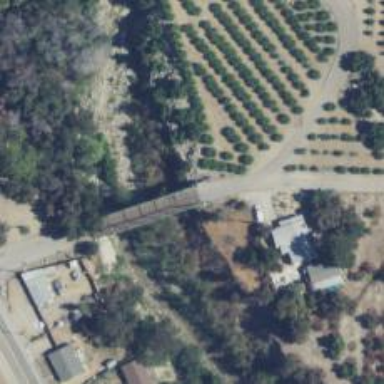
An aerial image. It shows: Residential road with bridge.